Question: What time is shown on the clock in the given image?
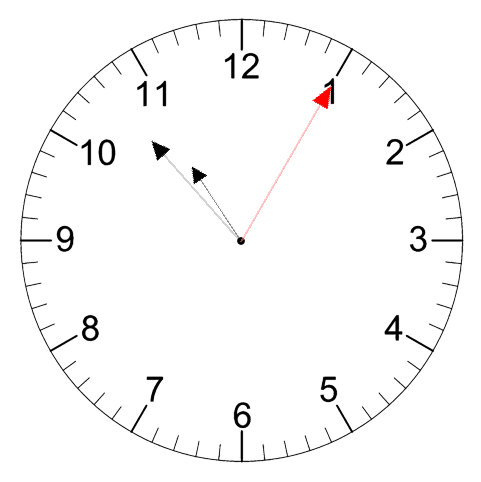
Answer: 10:53:05